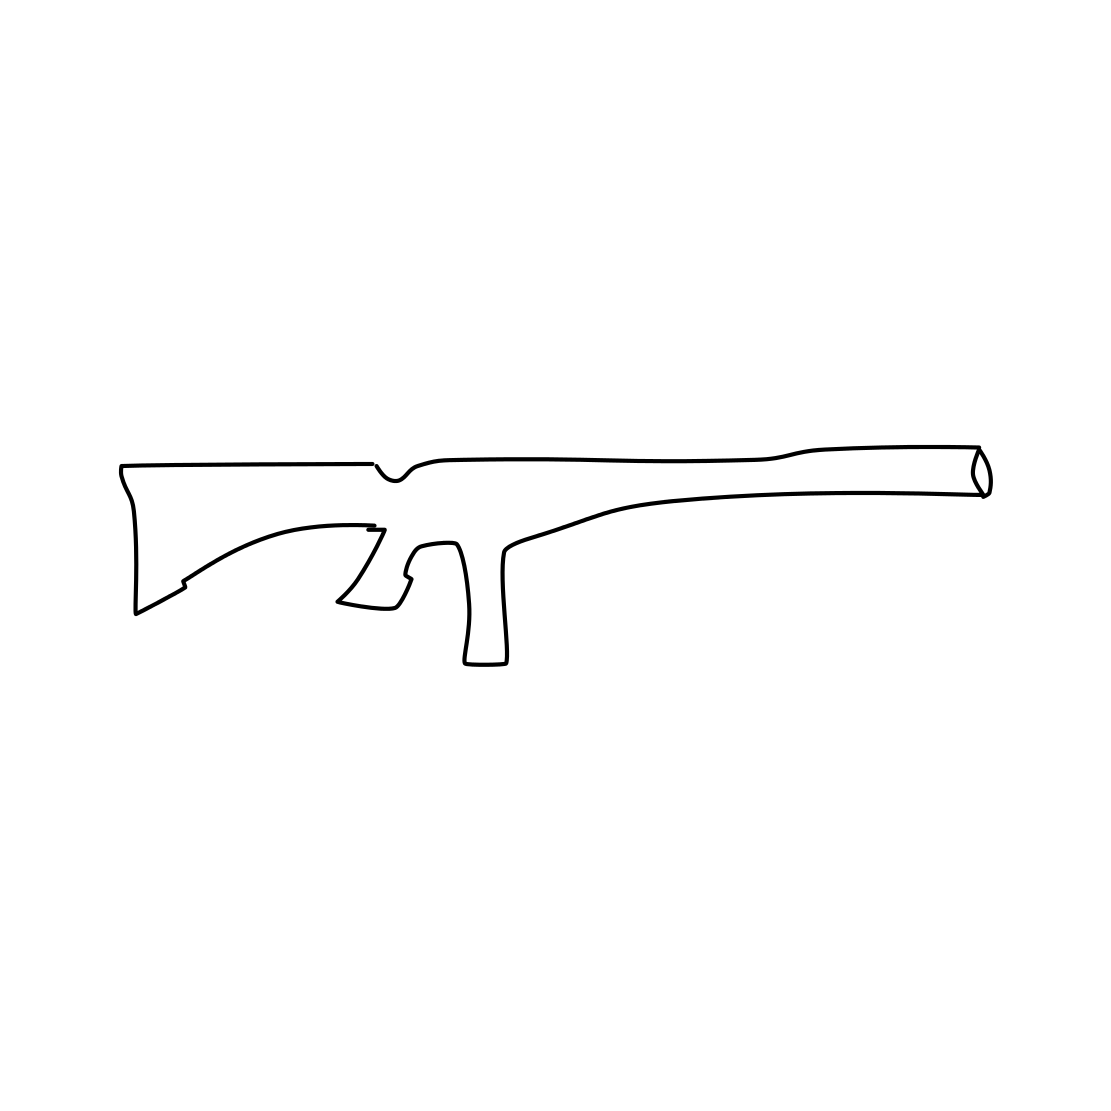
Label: rifle